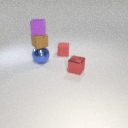
large blue metal sphere below small purple rubber cube